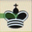
Piece: bK